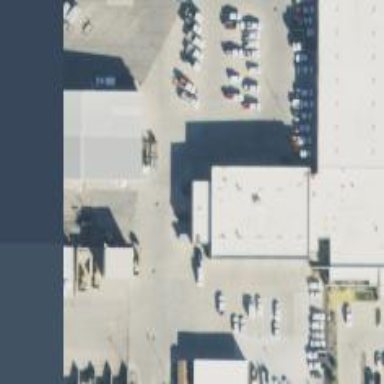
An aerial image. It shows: Industrial building.